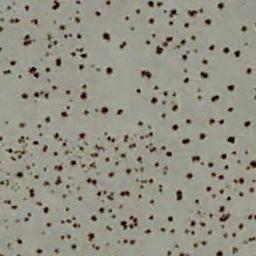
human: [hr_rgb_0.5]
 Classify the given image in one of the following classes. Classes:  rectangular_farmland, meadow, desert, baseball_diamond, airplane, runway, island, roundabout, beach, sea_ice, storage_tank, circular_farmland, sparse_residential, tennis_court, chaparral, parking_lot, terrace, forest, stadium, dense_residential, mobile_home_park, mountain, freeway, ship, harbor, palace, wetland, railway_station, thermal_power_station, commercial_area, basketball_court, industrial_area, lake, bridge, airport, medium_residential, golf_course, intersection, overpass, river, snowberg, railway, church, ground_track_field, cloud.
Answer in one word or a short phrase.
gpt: chaparral